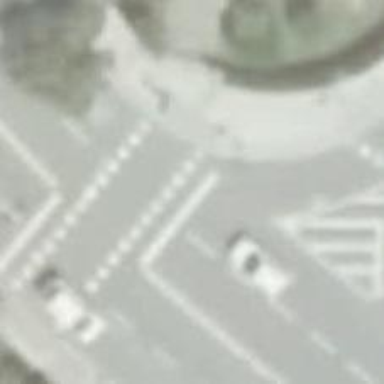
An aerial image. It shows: Crossing for cyclists.